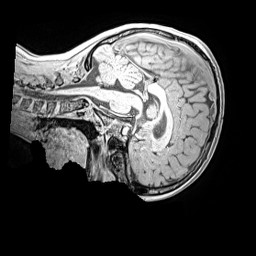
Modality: MP2RAGE
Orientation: sagittal
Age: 11
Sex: male
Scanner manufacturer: siemens
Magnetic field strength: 3 T
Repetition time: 4 s
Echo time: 0.00299 s